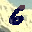
Label: 6